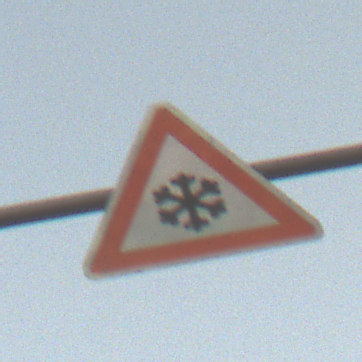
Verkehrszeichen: SchneeOderEisglaette
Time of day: SunriseSunset
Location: Outdoor (RoadRail)
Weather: Clear
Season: NotSpecified
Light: Natural